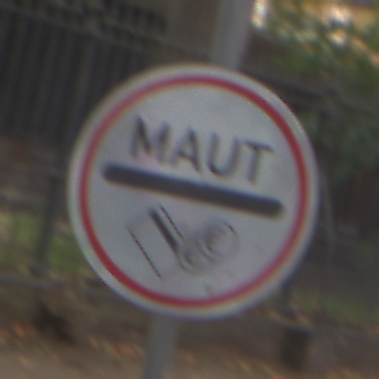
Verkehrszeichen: MautflichtigeStrecke
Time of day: MorningAfternoon
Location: Outdoor (Urban)
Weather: Overcast
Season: NotSpecified
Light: Natural